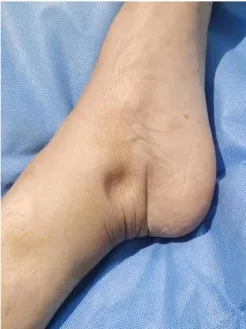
Clinical images of the patient. Sunken edema is evident in the medial malleolus (C).
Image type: medical_photograph (other_medical_photograph)